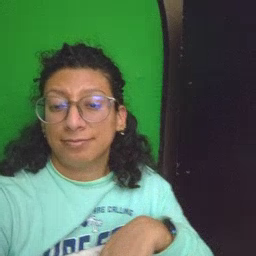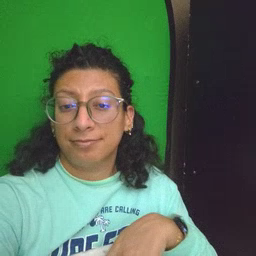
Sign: glasswindow